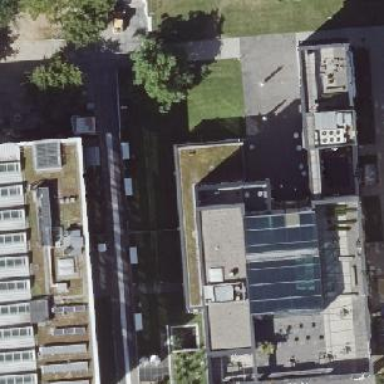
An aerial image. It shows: Embassy building.